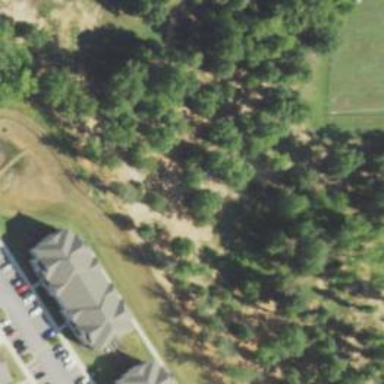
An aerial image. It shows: Disc golf basket.